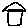
Label: house